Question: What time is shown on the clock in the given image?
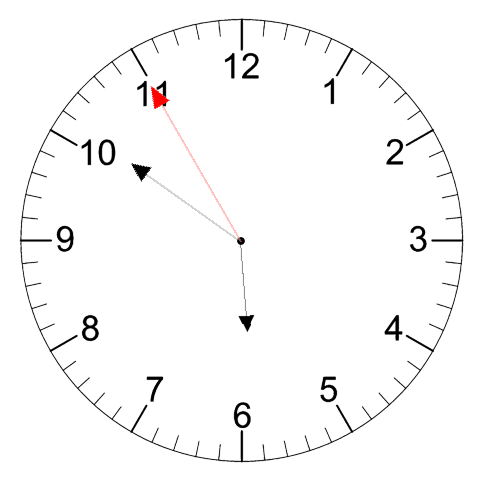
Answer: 05:50:55